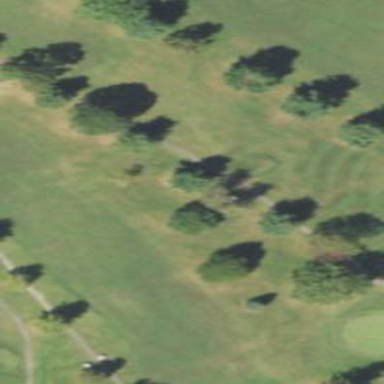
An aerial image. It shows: Grassy area designated as golf fairway.